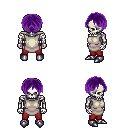
a pixel art fantasy rpg character, male body template, skeleton, white tunic, red pants, purple parted hairstyle, metal boots, four views (front, back, left, right), 2x2 character sprite sheet, small pixel art, hard edges, no anti-aliasing